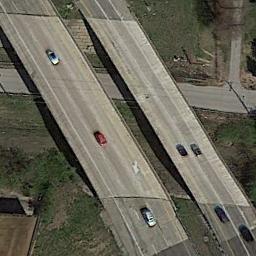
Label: overpass